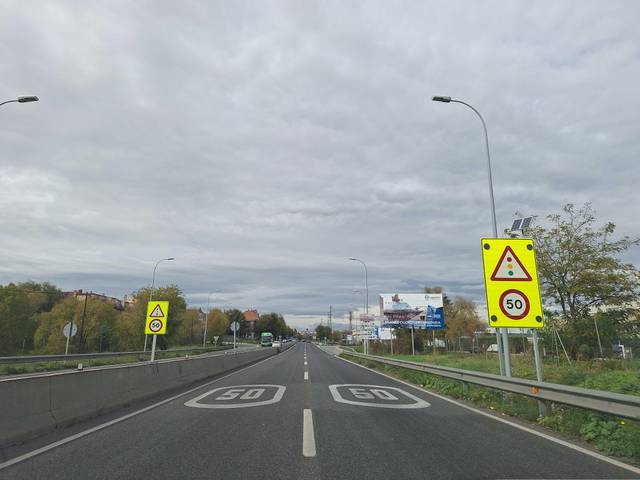
Region: Spain
Coordinates: 40.321, -3.751